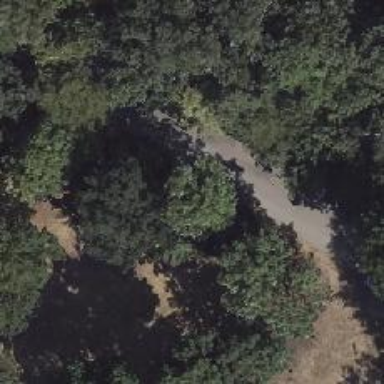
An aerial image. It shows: Deciduous broadleaved tree in park.